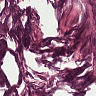
Metastatic tissue present: no